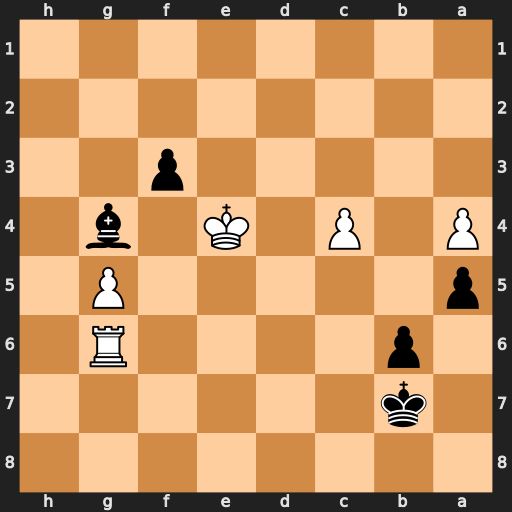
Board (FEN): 8/1k6/1p4R1/p5P1/P1P1K1b1/5p2/8/8
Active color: b
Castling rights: -
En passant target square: -
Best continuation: Bf5+ Kxf5 f2 Ke5 f1=Q